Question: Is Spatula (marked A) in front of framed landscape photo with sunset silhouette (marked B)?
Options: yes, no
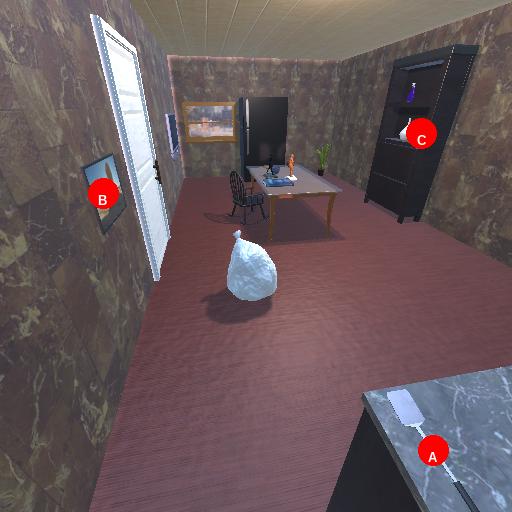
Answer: yes